Interaction volume radius: 5 \u00c5
Interaction volume height: 15 \u00c5
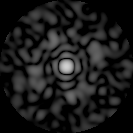
Disorder parameter: 0.8261